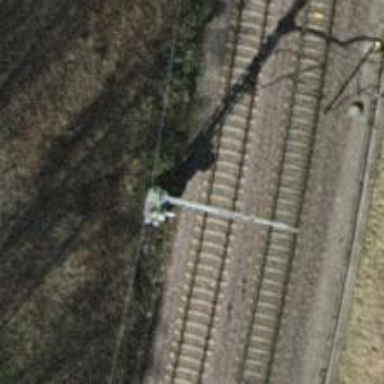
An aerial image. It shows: Railway milestone with catenary mast.